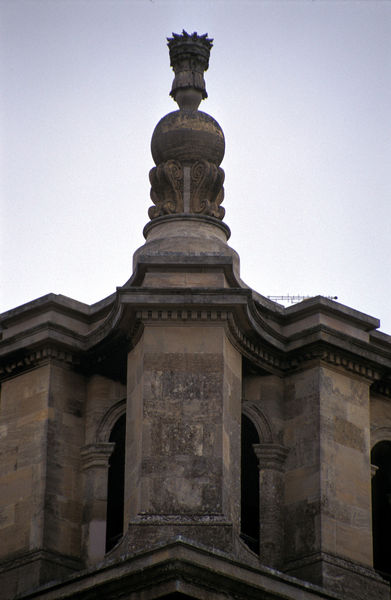
Titel: Südfassade, südwestlicher Eckturm, Dachaufsatz
Künstler: John Vanbrugh
Standort: Woodstock, Oxfordshire
Institution: Blenheim Palace
Schlagwörter: blau, dunkel, gestein, himmel, ocker, sand, braun, fenster, grau, marmor, pfeiler, schwarz, säule, säulen, weiss, dach, gebäude, haus, schloss, ornament, profile, wand, architektur, stein, steine, bild, morgen, kirche, kelch, krone, rund, turm, turmspitze, statue, vase, ecke, bogen, fassade, perspektive, mauer, pilaster, rundbogen, dekoration, detail, ornamente, verzierung, stuck, foto, fotografie, wände, erker, arkade, außen, burg, moschee, türmchen, balustrade, dom, kran, denkmal, mauerwerk, gebilde, loch, kugel, münster, trüb, kapitelle, kapitell, photo, fries, sims, gesims, quader, risalit, sandstein, konstruktion, obelisk, klassik, welt, bau, zepter, mäander, klassisch, aufsatz, basilika, bauwerk, verziehrung, aufbau, kranzgesims, attika, risalite, rundbogenfenster, zahnschnitt, mauerstück, bekrönung, simms, türm, abschluss, hausecke, gebild, dachabschluss, gessims, dachrand, scchloss